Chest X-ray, PA view. Patient: 85 years old, sex F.
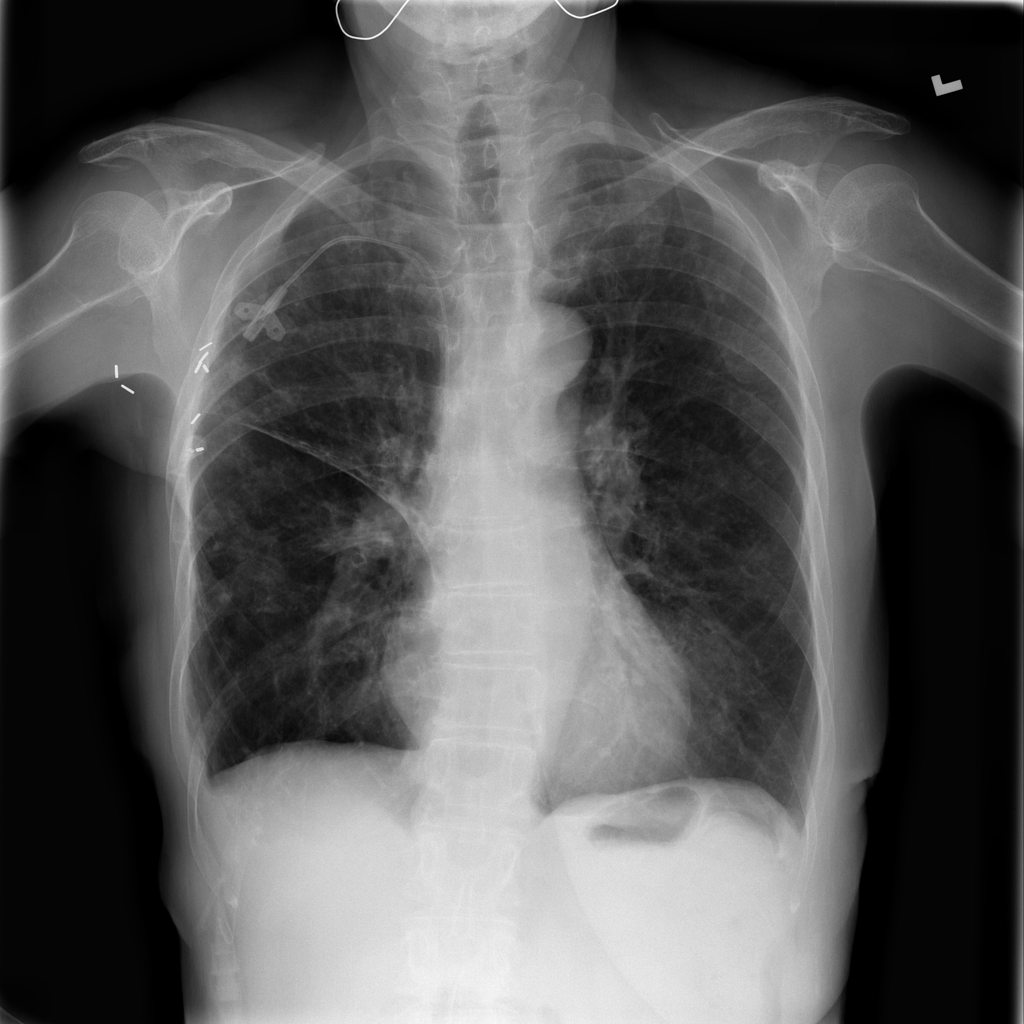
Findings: Effusion, Nodule